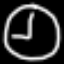
Label: clock